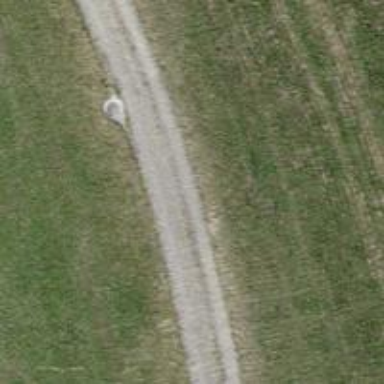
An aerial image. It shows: Gravel track of grade3 type.